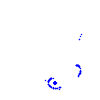
Particle: proton